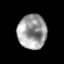
Tissue: prostate
Cell type: Epithelial cells
Senescence score: 0.3622
Nuclear area (px): 972
Mean DAPI intensity: 158.126